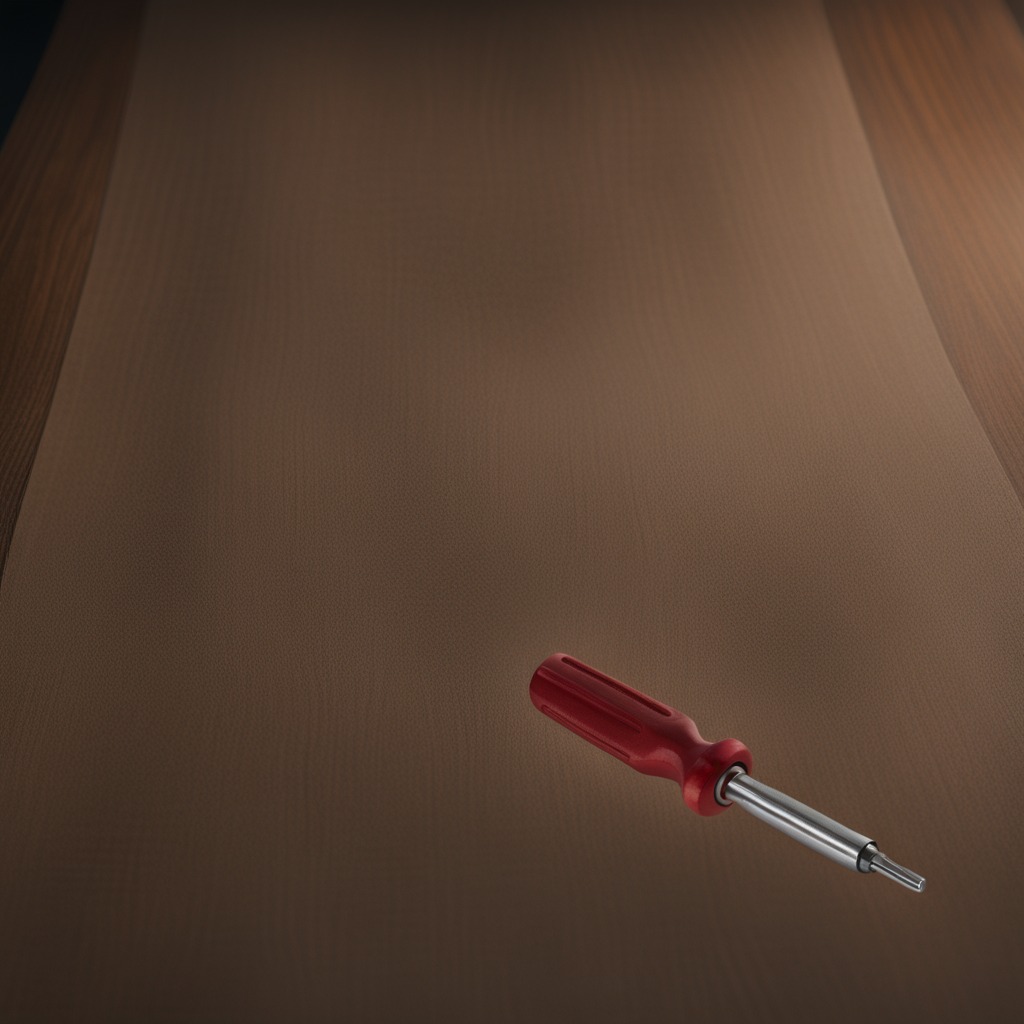
A screwdriver is lying on the wooden table.